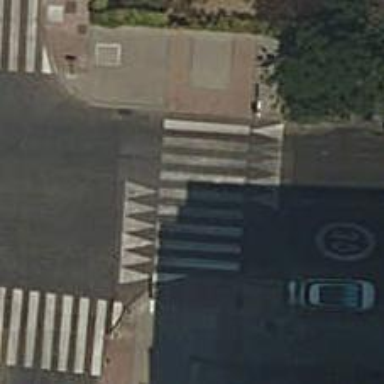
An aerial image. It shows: Footway with asphalt surface featuring zebra crossing and traffic-calming table.